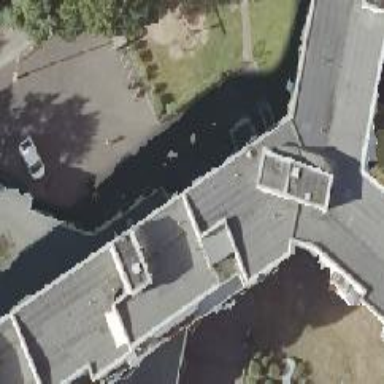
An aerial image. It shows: Footway road through building passage tunnel.